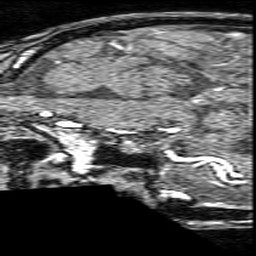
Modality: angio
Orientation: sagittal
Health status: ill
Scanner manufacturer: philips
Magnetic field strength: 3 T
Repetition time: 0.01819 s
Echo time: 0.003378 s